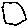
Label: hexagon